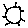
Label: sun